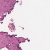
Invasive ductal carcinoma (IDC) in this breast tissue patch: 0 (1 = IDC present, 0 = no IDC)